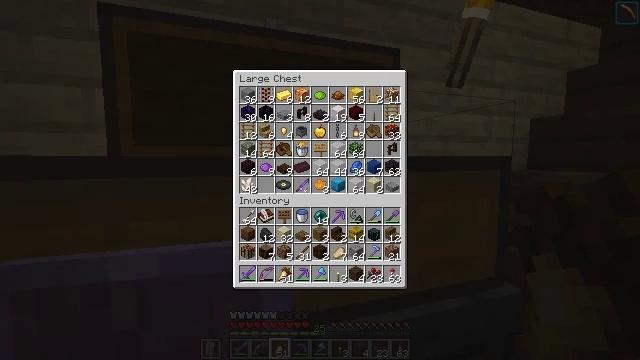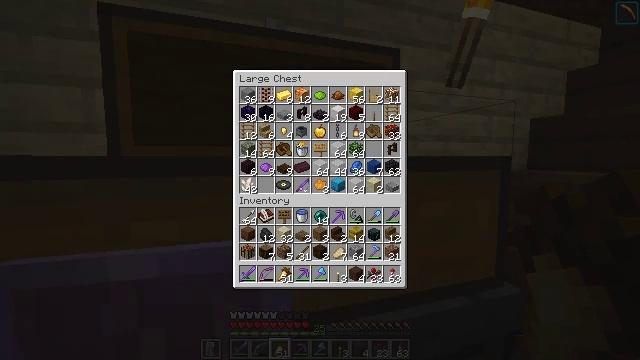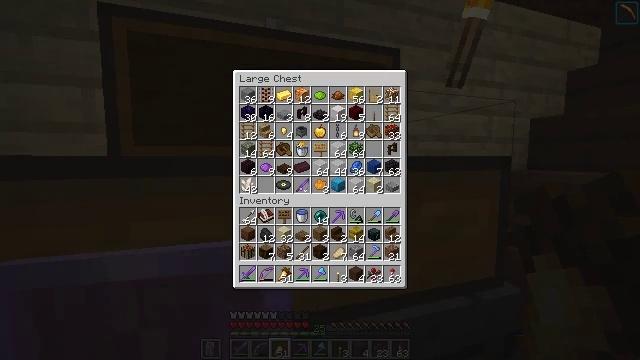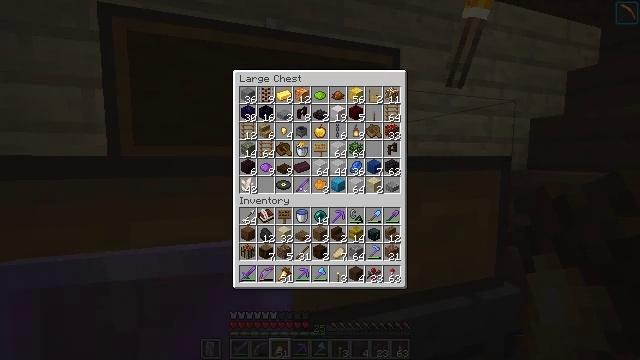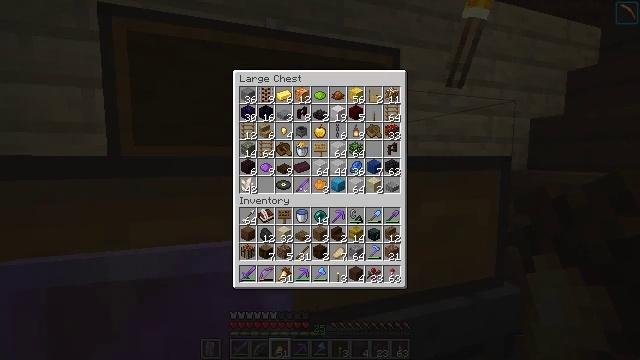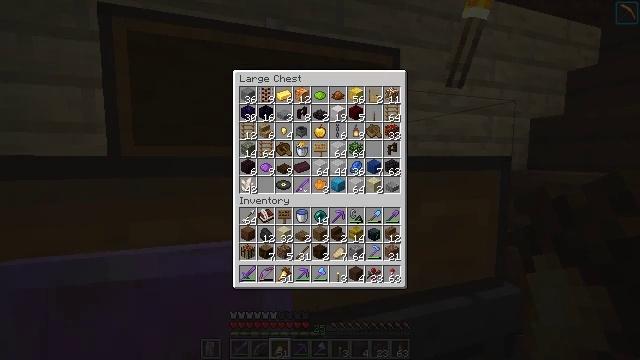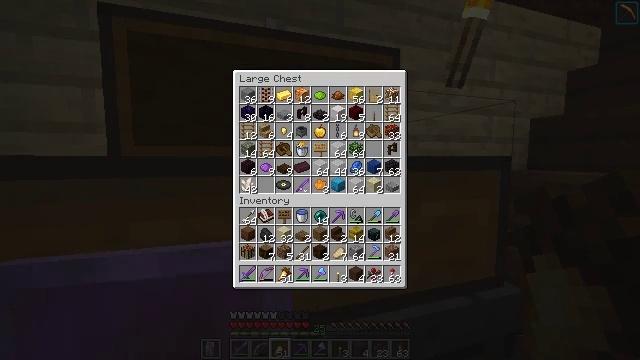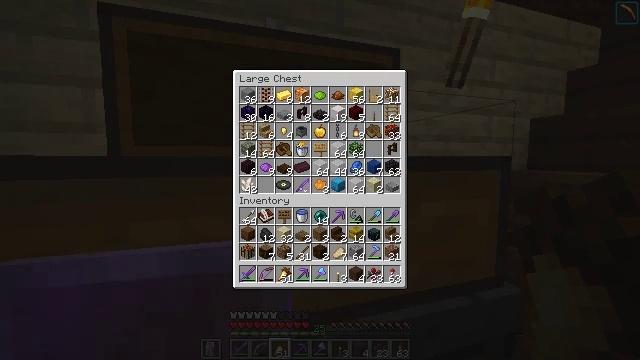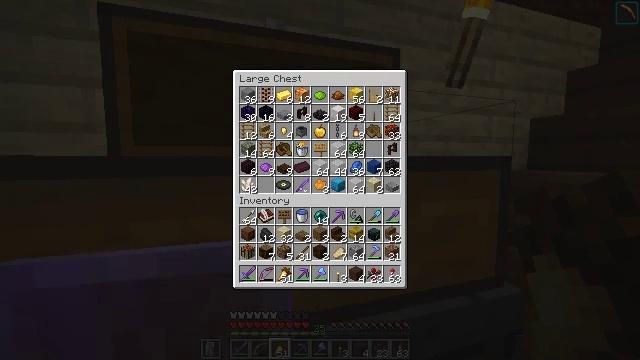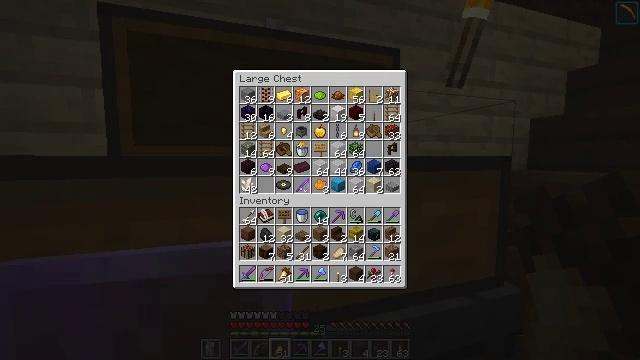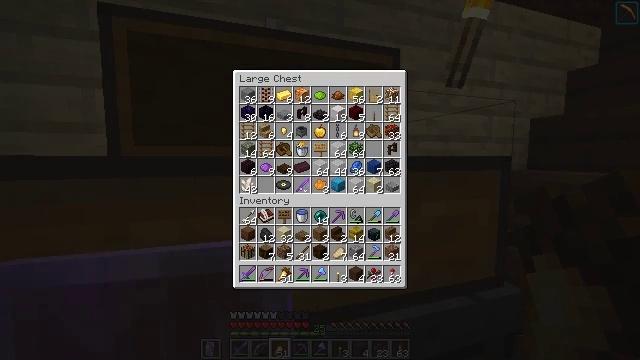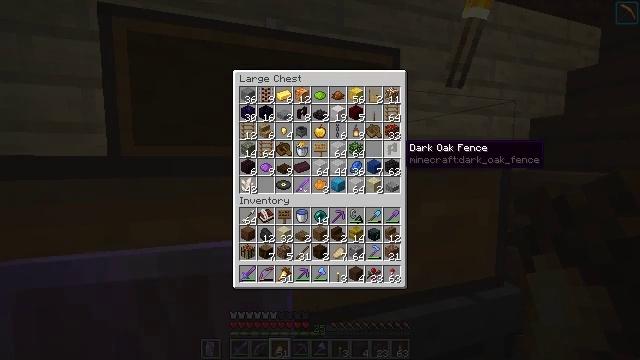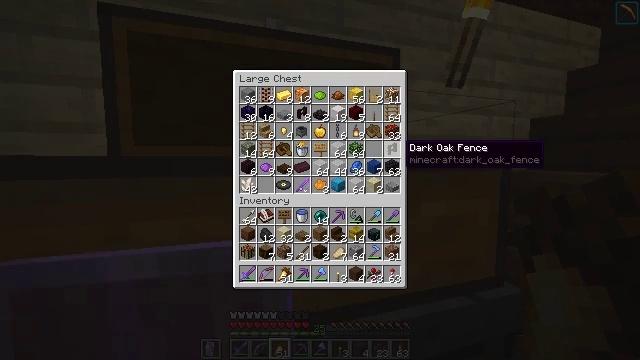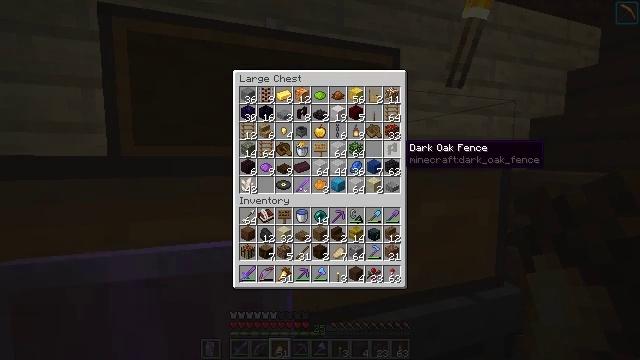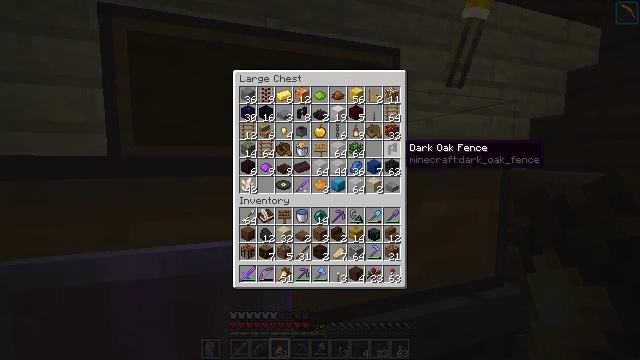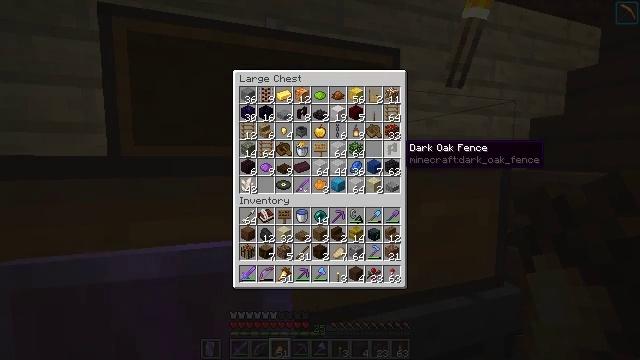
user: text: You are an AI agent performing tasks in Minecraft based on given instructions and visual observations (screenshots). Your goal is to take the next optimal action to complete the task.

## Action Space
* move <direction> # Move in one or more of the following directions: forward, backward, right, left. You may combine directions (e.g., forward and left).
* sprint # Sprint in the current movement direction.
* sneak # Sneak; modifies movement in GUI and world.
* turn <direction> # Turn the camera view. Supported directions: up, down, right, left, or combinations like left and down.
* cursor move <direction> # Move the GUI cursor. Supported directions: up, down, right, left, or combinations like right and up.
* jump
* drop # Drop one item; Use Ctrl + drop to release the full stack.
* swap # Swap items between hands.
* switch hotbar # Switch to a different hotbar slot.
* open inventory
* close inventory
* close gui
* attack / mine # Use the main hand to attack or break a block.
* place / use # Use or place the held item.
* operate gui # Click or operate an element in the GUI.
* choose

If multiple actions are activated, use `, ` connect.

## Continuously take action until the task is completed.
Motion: motion action
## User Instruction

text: Craft brown concrete powder.
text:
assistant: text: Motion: no_op
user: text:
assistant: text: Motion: no_op
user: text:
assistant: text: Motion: no_op
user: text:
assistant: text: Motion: no_op
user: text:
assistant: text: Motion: no_op
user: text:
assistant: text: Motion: no_op
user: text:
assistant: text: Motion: no_op
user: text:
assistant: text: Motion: no_op
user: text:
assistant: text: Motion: no_op
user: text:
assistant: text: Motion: cursor move left
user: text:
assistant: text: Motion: no_op
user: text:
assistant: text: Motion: no_op
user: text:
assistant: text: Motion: no_op
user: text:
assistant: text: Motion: no_op
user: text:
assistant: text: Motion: no_op
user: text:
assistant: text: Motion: no_op
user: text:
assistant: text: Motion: no_op
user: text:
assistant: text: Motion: no_op
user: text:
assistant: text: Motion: no_op
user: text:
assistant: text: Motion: no_op
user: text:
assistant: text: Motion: no_op
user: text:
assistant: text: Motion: no_op
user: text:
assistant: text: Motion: no_op
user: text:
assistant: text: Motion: no_op
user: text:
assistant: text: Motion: no_op
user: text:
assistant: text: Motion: no_op
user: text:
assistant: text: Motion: no_op
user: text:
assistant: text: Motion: no_op
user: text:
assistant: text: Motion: no_op
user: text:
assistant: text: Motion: no_op